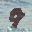
Label: 9